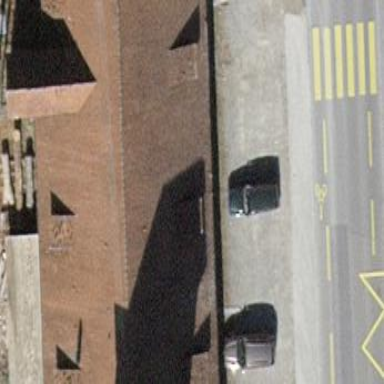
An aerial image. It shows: Gabled building with roof made of rosy brown roof tiles.